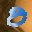
Label: 8